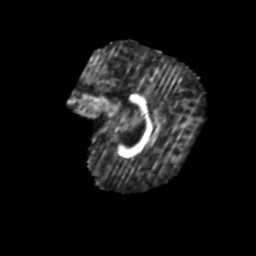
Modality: FA
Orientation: sagittal
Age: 6
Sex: male
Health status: healthy